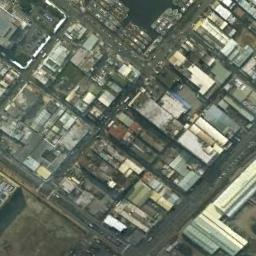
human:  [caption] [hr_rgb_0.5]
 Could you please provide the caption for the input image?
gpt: This industrial area is an industrial wharf, With factories and roads, Green belts, And many boats docked next to it .

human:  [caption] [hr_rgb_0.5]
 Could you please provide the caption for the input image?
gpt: The houses in the industrial area are mainly above .

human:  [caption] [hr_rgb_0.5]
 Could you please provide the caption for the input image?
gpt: There are many houses of different shapes and sizes in the industrial zone .

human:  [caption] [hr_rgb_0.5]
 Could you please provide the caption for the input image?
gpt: The industrial area has lots of workshops of different colors and sizes and some roads go through the industrial area .

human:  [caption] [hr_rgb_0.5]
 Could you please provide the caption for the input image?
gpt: There are many buildings on the industrial area .